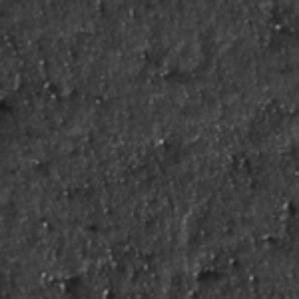
Label: frost